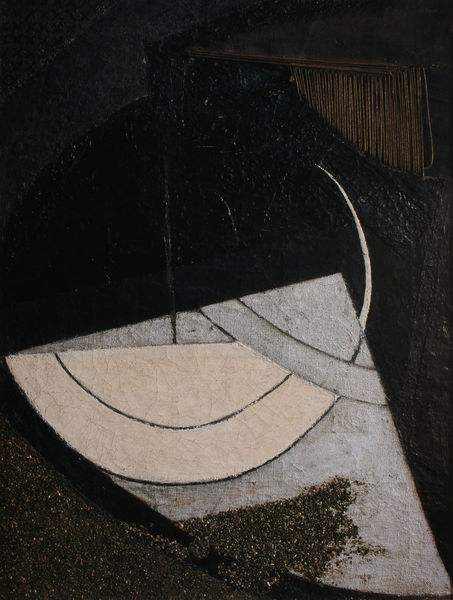
Titel: Kompass
Künstler: Sofia Dymschitz-Tolstaja
Standort: Samara
Institution: Staatliches Kunstmuseum
Schlagwörter: blau, gemälde, weiß, dreieck, komposition, ocker, sand, bewegung, braun, grau, holz, schwarz, beige, rahmen, öl, kreis, moderne, abstrakt, flächen, linien, schraffur, dynamik, kreise, staub, halbrund, kreissegment, struktur, kannelüren, geometrie, russisch, halbkreise, rhythmus, überschneidungen